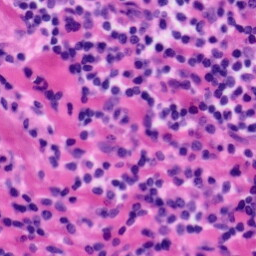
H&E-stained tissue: Tonsil